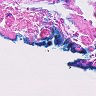
Metastatic tissue present: no